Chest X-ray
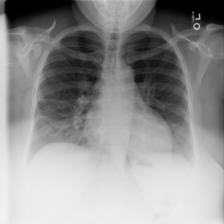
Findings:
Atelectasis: negative
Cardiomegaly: positive
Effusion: negative
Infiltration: negative
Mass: negative
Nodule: negative
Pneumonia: negative
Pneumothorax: negative
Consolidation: negative
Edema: negative
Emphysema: negative
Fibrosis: negative
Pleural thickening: negative
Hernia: negative